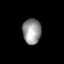
Tissue: lung
Cell type: Endothelial cells
Senescence score: 0.6444
Nuclear area (px): 462
Mean DAPI intensity: 148.55